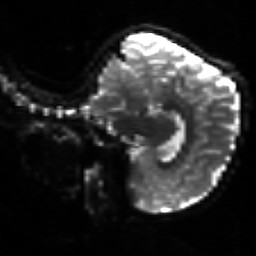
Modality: sbref
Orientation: sagittal
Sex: male
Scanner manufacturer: siemens
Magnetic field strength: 3 T
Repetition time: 5 s
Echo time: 0.071 s